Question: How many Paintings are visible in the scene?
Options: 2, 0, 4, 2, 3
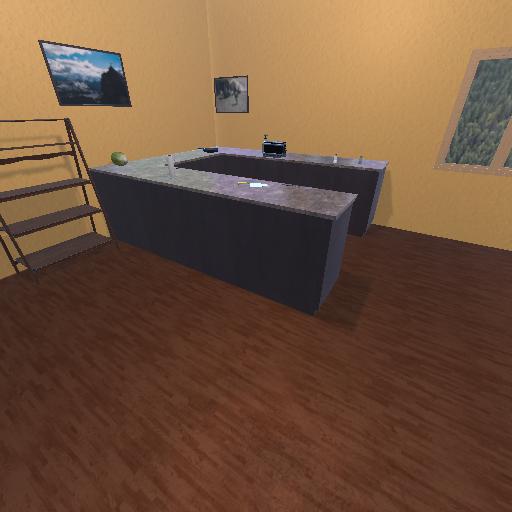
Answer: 2